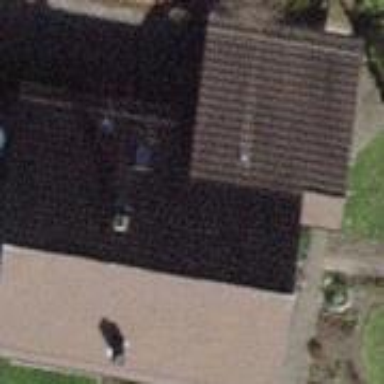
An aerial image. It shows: Building with tile roof.